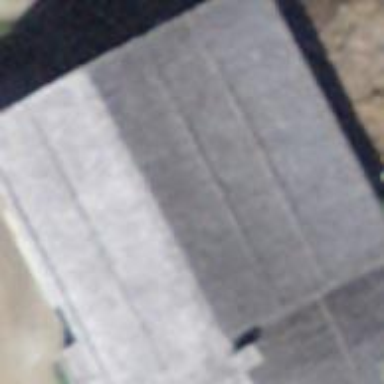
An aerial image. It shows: Farm auxiliary building.